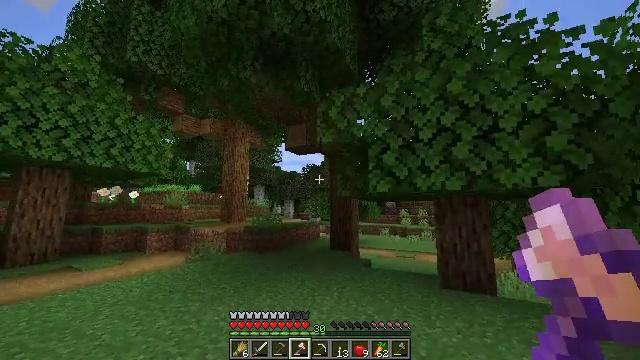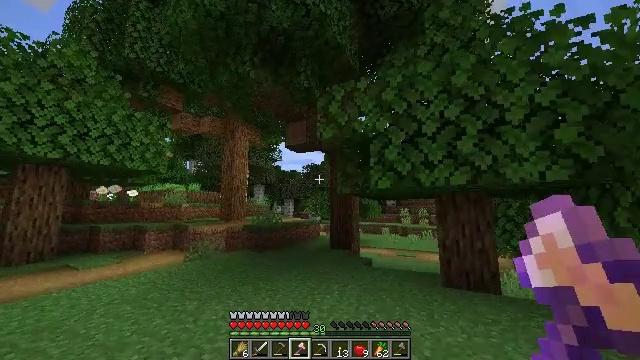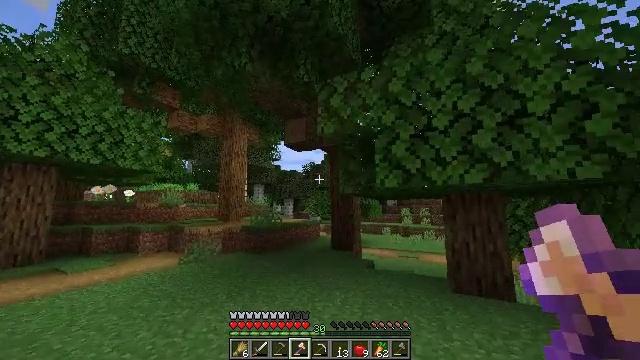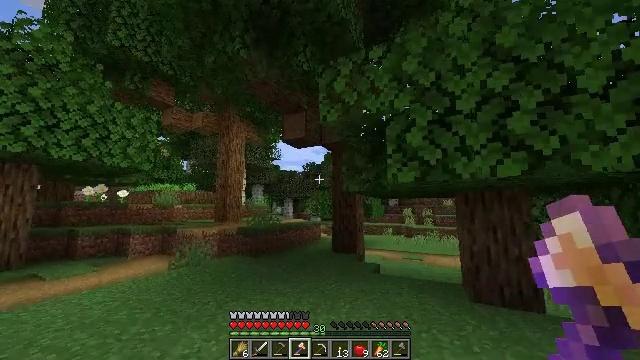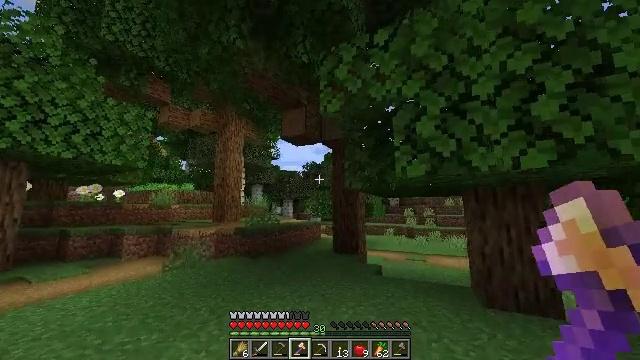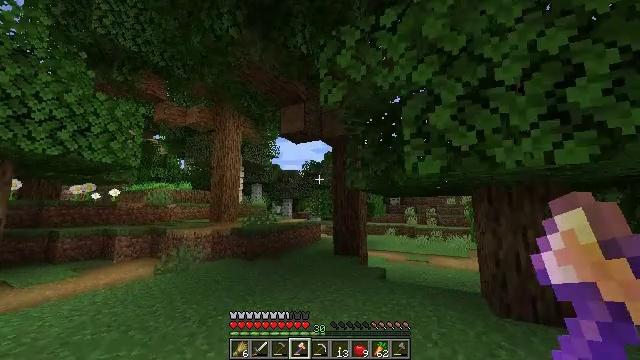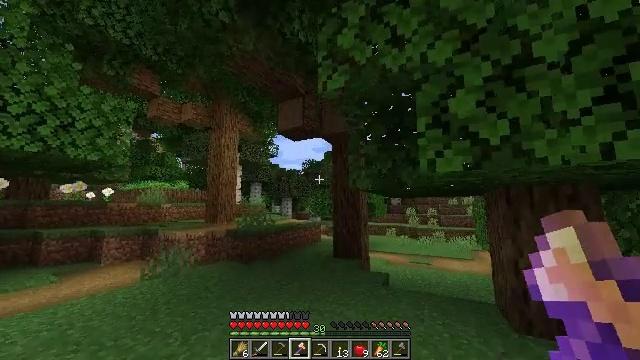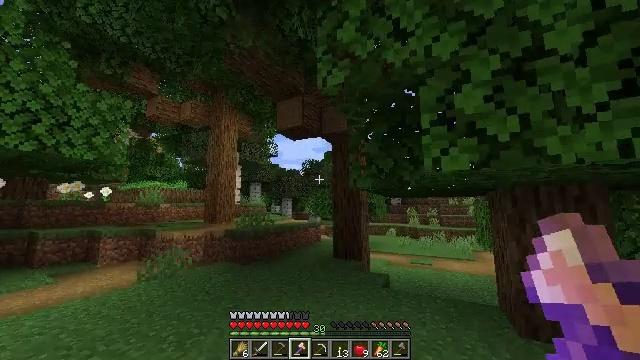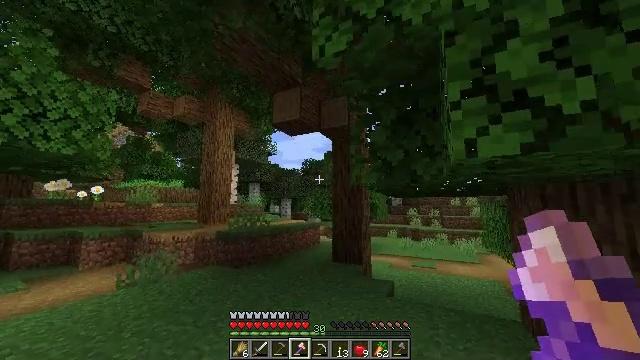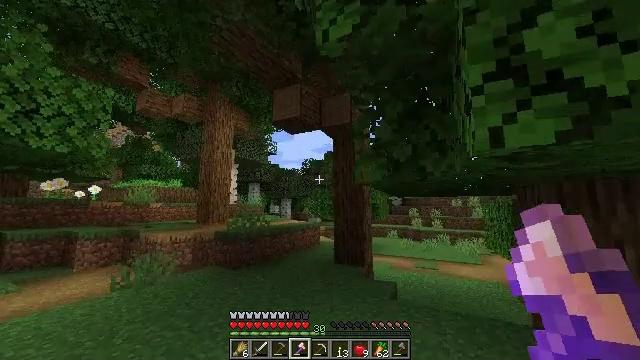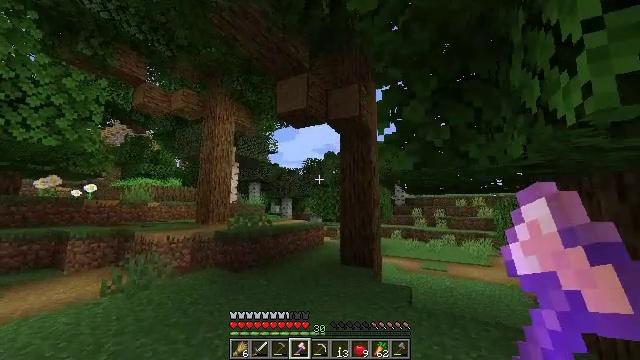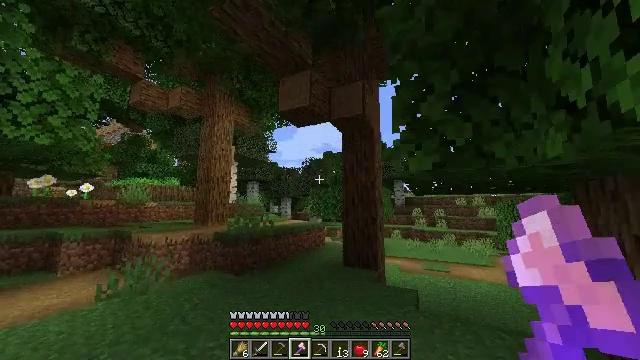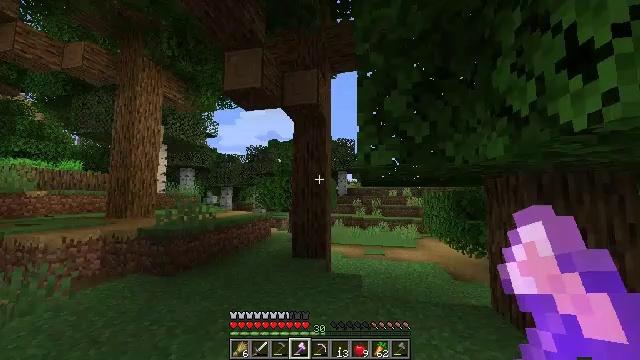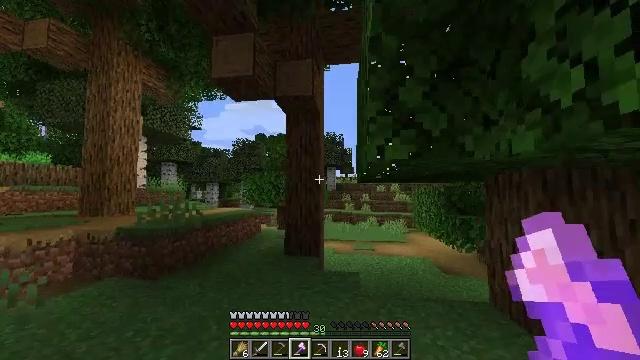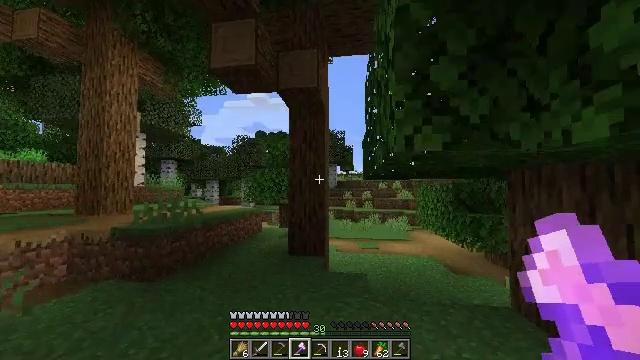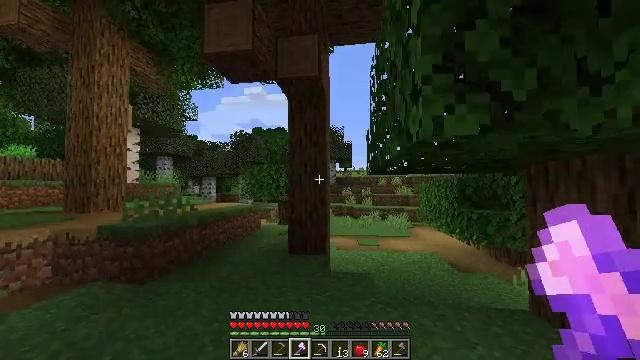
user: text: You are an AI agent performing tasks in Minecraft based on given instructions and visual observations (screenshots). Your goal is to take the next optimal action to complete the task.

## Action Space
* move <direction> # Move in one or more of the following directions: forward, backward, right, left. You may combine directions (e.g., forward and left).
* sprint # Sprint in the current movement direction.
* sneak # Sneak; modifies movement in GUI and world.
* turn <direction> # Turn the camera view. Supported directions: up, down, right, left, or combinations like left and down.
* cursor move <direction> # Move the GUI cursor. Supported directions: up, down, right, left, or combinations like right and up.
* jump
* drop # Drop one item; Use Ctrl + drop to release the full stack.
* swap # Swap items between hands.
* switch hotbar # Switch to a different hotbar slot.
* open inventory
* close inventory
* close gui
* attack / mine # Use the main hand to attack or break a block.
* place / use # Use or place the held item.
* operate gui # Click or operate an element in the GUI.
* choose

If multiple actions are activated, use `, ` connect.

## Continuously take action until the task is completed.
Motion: motion action
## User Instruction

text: Gather oak logs from trees.
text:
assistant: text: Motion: move forward, sprint
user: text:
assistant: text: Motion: move forward, sprint
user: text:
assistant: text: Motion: move forward, sprint
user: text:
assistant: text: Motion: move forward, sprint
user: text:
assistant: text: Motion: move forward, sprint
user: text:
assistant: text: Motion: move forward, sprint
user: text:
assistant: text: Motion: move forward, sprint
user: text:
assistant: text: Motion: move forward, sprint
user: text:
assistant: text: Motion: move forward and move left, sprint
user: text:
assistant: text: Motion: move forward and move left, sprint
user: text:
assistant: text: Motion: move forward and move left, sprint
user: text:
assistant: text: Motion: move forward and move left, sprint, turn right and down
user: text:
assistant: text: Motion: move forward, sprint, turn right and down
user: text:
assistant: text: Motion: move forward, sprint
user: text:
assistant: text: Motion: move forward, turn down
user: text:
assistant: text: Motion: move forward, turn down
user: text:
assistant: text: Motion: move forward, turn right and down
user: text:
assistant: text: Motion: move forward, turn right and down
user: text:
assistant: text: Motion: move forward, turn down
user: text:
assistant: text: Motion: move forward, turn left and down
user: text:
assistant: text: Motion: move forward, turn left and down
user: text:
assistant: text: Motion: move forward and move left, turn left and down
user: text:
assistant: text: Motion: move forward and move left
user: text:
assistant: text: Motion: move forward and move left
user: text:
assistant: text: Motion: move forward and move left, turn right and down
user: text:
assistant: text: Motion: move forward, turn right and down
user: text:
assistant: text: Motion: move forward, turn right
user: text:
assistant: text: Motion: move forward, turn right
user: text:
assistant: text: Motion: move forward, turn right and down
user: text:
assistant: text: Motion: turn right and down